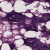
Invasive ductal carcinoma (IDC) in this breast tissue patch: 0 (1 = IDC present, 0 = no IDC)